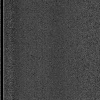
Atmospheric dust classification: dusty